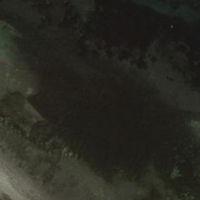
EUNIS habitat code: 14
Species observed at this site:
Rana temporaria